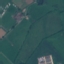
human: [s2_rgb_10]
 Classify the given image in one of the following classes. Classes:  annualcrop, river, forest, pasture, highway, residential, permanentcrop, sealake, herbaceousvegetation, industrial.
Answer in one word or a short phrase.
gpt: Pasture